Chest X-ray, AP view. Patient: 60 years old, sex M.
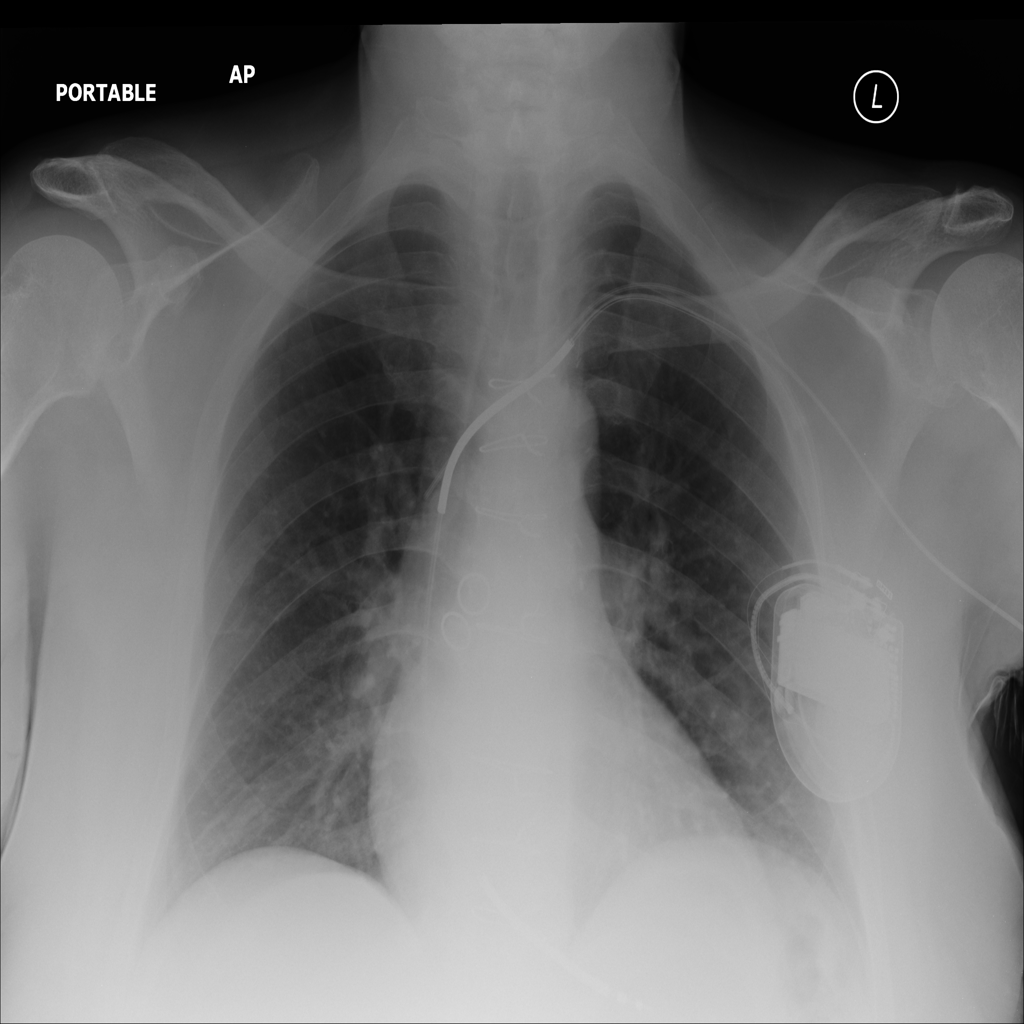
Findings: No Finding